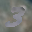
Label: 3